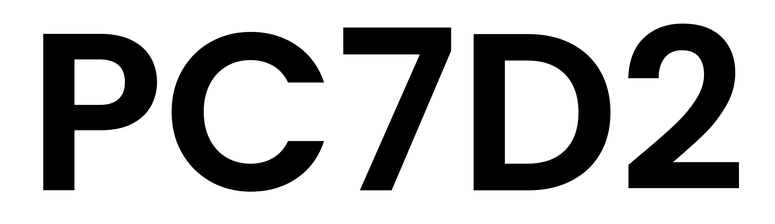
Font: Poppins-SemiBold